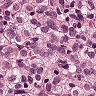
Metastatic tissue present: yes